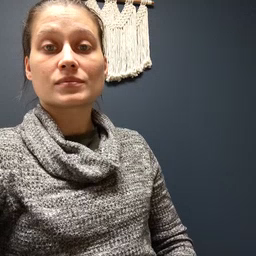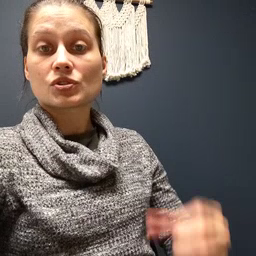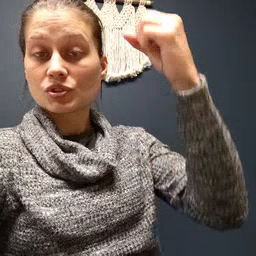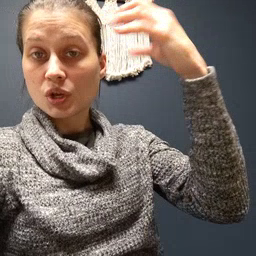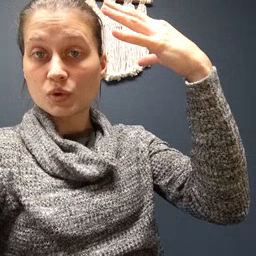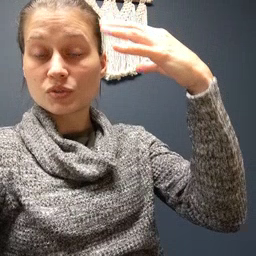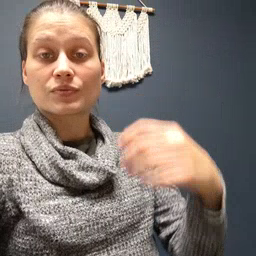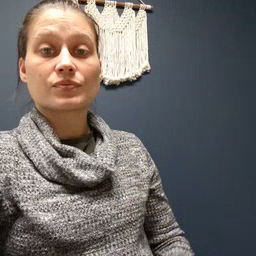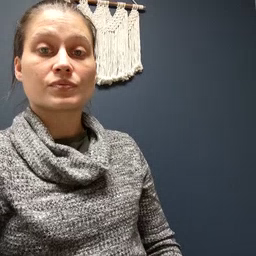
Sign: shower